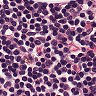
Metastatic tissue present: no